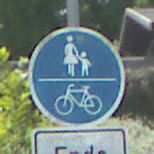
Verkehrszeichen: GemeinsamerGehUndRadweg
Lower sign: HinweisDurchVerbaleAngabe2
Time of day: Midday
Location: Outdoor (Nature)
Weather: PartlyCloudy
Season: NotSpecified
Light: Natural